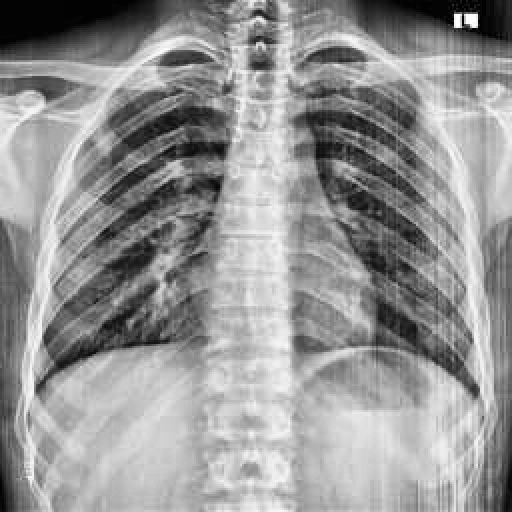
Finding: NORMAL